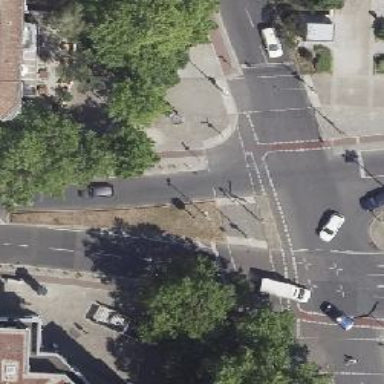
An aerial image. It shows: Footway that serves as traffic island.